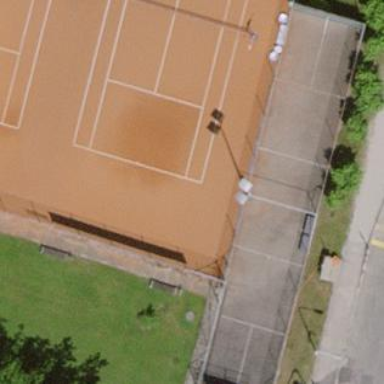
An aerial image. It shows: Tennis court on pitch designated for leisure land.